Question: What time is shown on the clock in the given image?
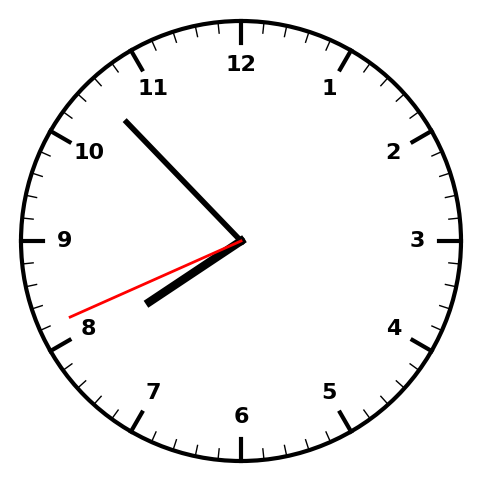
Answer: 07:52:41